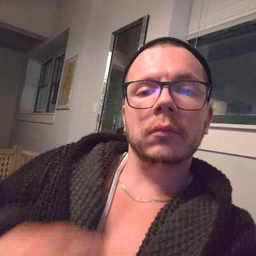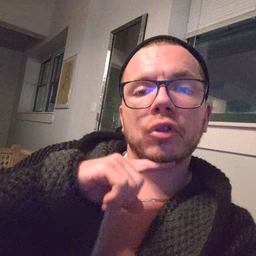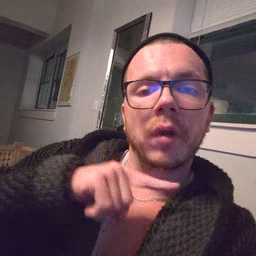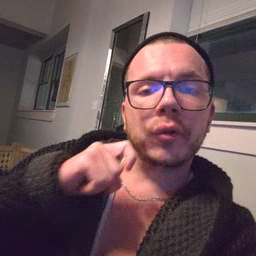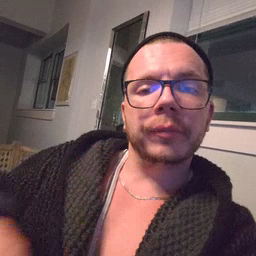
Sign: dryer